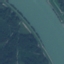
Land use / land cover: River